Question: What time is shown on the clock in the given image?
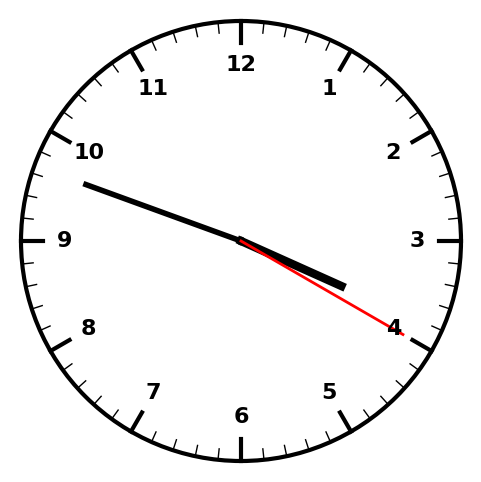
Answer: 03:48:20